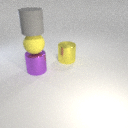
large yellow rubber sphere above large purple metal cylinder